Question: I have 2 screens: 1 TableView with items and one View printing an image of the selected cell from the table. There is an imageView in the second view with 100% height and 100% width.
When I'm in the photo screen and I press the back button, the push transition works good, but a little part from the photo doesn't disapear with the transition. 0,5 seconds later this part disapear completly.

How can i fix it?
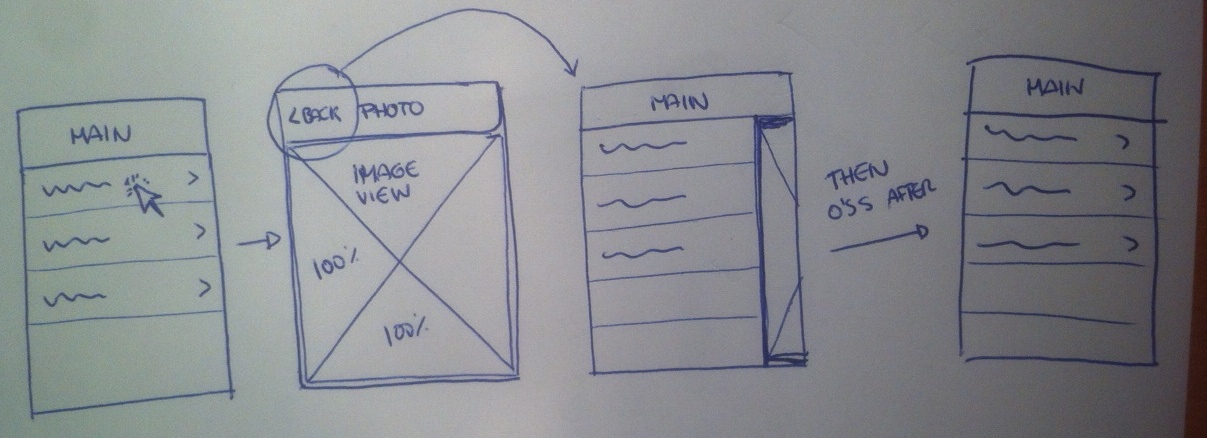
Answer: In photo screen, on 'viewDidLoad' do:
'self.view.clipsToBounds = YES'
That will not allow the subviews to be drawn outside your view bounds.